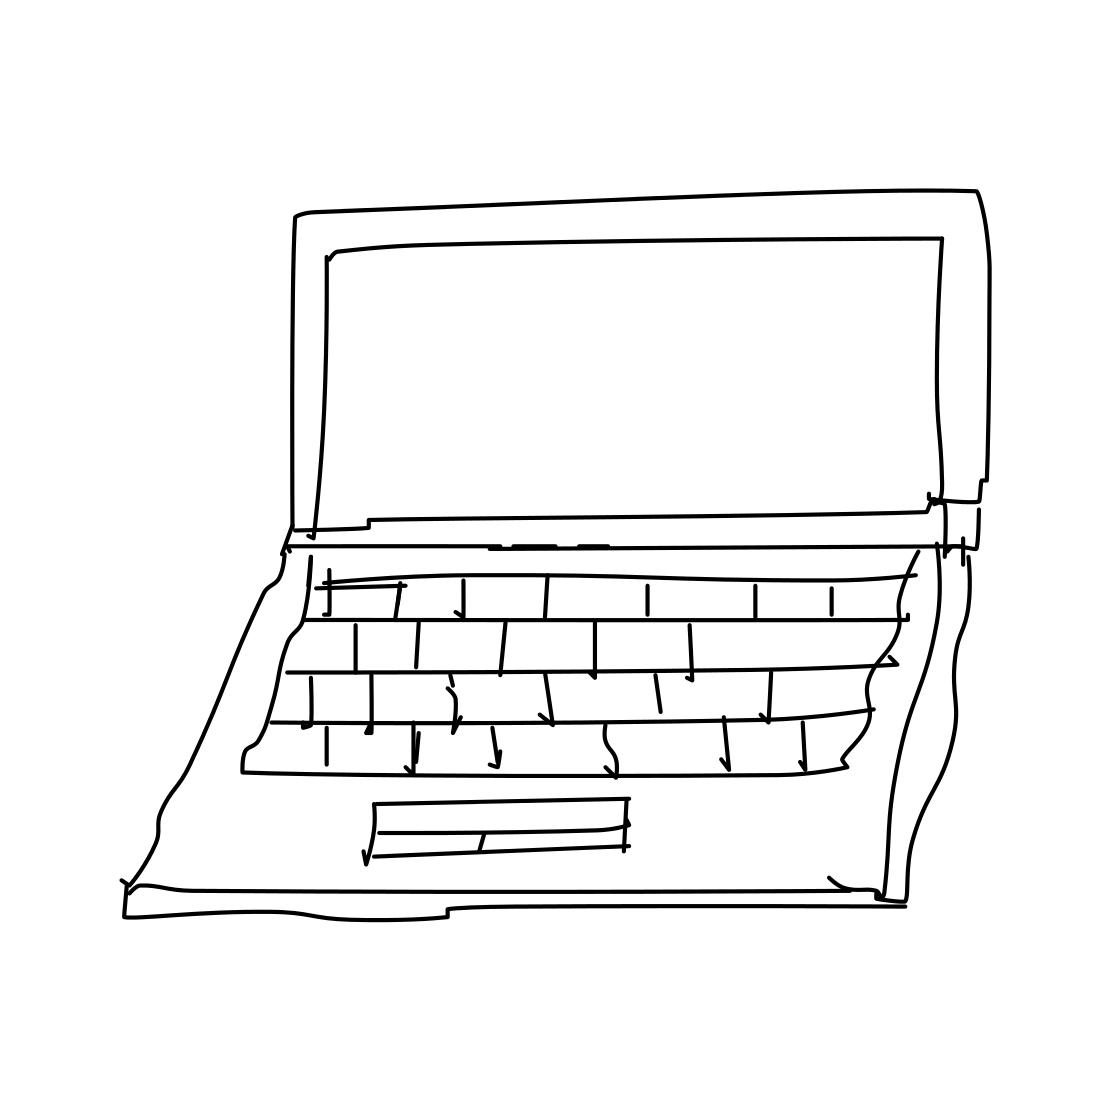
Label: laptop